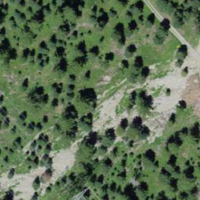
EUNIS habitat code: 43
Species observed at this site:
Periparus ater